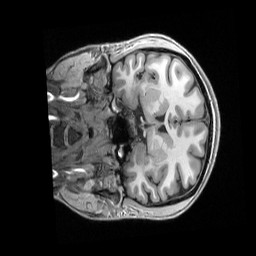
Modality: T1w
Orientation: coronal
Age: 30
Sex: female
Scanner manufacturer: siemens
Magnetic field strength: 3 T
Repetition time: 2.5 s
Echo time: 0.00296 s